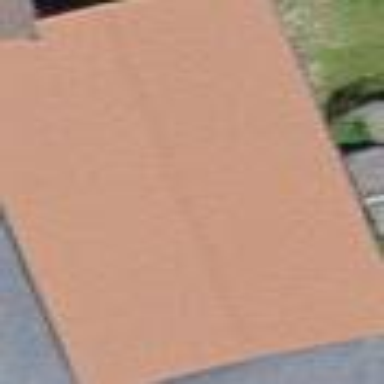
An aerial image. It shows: Garage.